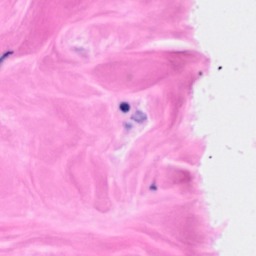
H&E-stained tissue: Breast